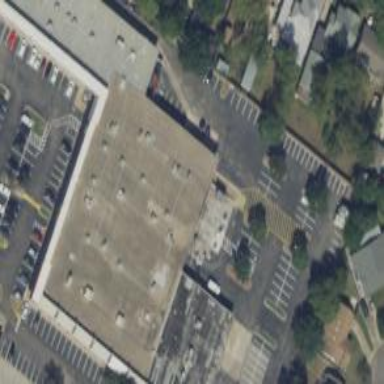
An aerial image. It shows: Retail building.